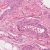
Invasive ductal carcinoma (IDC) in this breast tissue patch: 0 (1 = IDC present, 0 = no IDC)